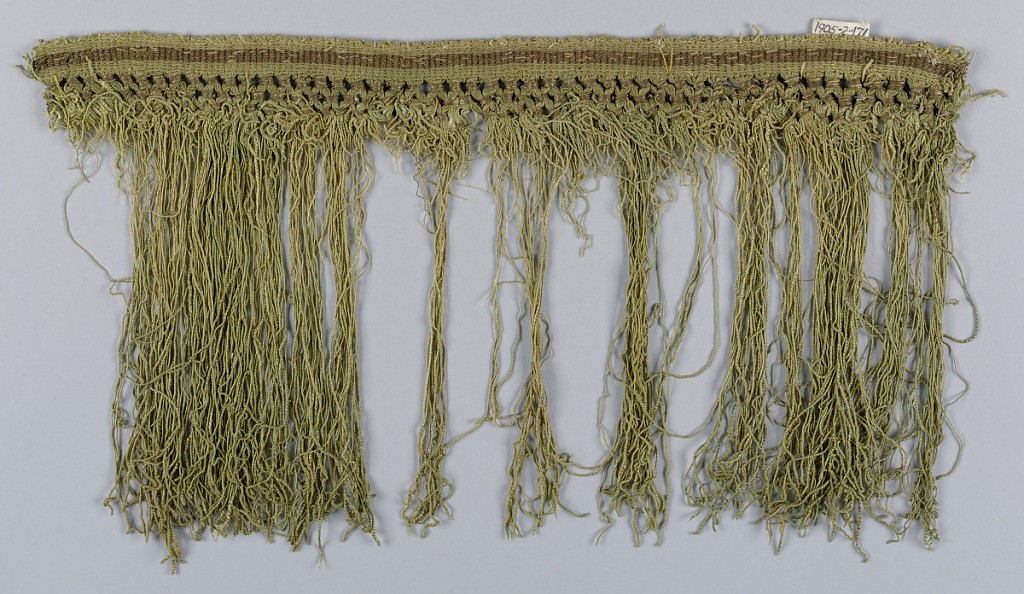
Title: Fringe
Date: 17th century
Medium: silk, metallic thread (gold strips wound on a silk core) Technique: soumak weave
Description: Green and metallic gold fringe with a soumak heading. Trellis design in metallic thread above a skirt of green threads.